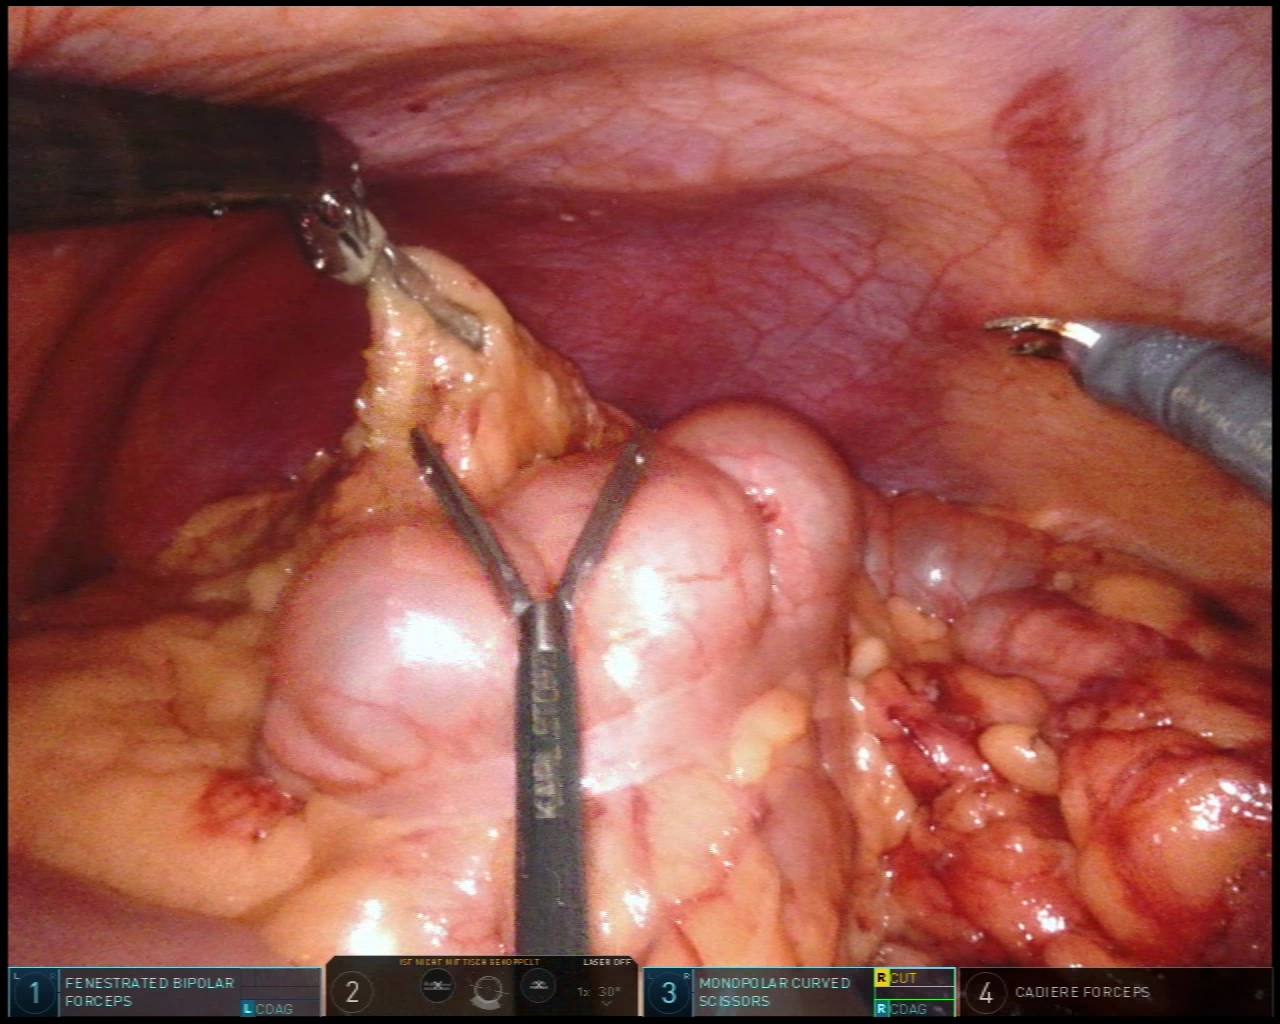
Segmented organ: colon
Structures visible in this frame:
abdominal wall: yes
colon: yes
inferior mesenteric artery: no
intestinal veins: no
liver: no
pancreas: no
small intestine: yes
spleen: no
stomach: no
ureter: no
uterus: no
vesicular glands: no